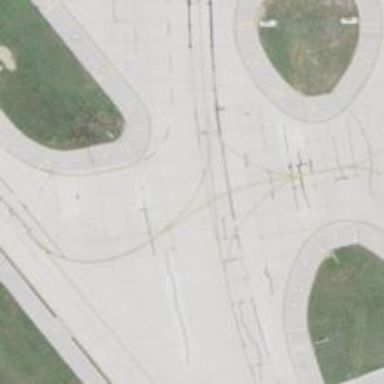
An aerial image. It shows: View of taxiway at the airport.